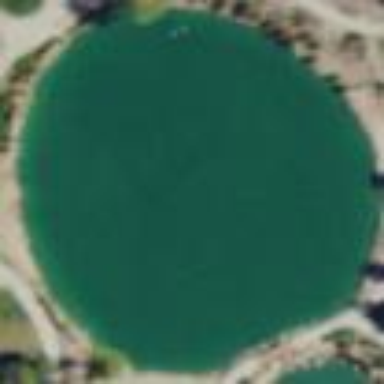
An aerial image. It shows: Serene lake.